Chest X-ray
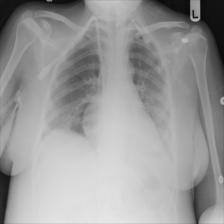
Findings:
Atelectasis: positive
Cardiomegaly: negative
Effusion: negative
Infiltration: negative
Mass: negative
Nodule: negative
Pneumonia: negative
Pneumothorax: negative
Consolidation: positive
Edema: negative
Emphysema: negative
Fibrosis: negative
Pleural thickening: negative
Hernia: negative